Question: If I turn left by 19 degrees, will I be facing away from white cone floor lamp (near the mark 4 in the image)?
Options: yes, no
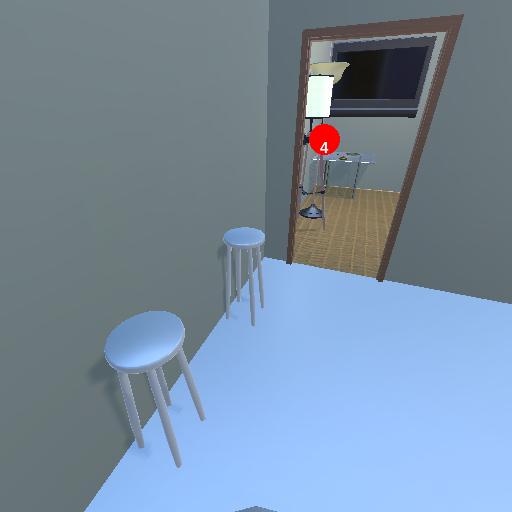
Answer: yes